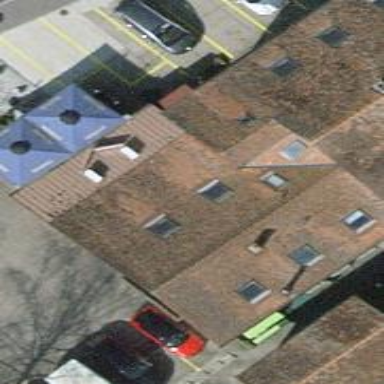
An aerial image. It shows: Cafe.